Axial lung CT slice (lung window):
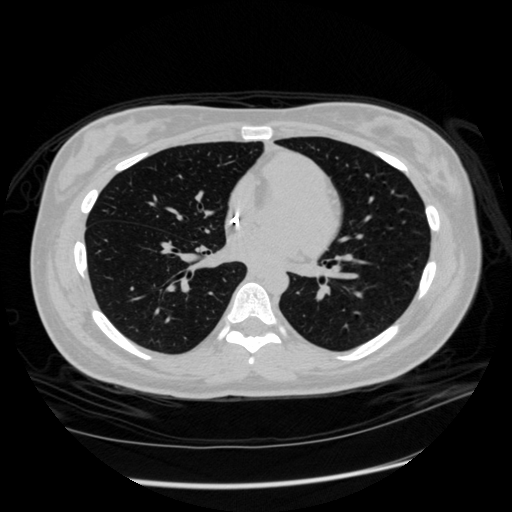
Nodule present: no